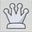
Piece: wQ